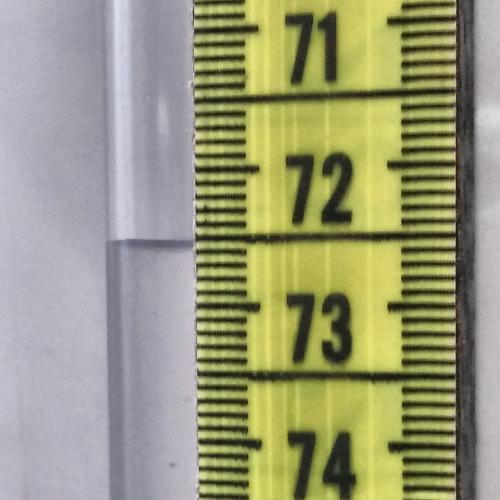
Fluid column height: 72.5 cm